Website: walmart
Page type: address-validator
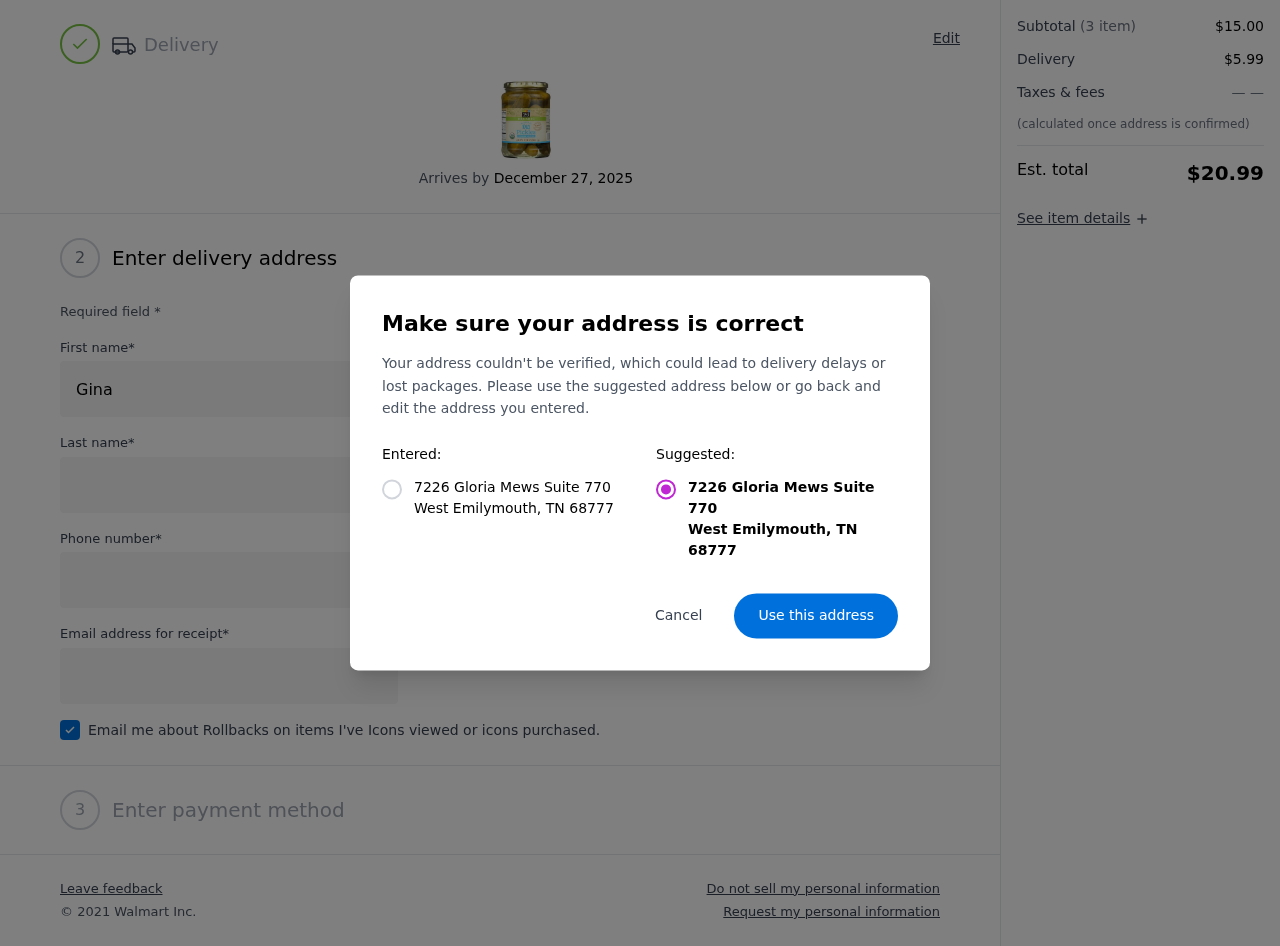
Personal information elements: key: PII_CITY
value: West Emilymouth
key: PII_POSTCODE
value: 68777
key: PII_STATE_ABBR
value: TN
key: PII_STREET
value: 7226 Gloria Mews Suite 770
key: PII_FIRSTNAME
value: Gina
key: PII_LASTNAME
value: Harrison
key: PII_STREET2
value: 6704 Aguilar Square Apt. 953
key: PII_PHONE
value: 3165488078
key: PII_EMAIL
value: gina.harrison@yahoo.com
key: PII_POSTCODE_FULL
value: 68777
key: PII_POSTCODE_NUMERIC
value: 68777
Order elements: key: ORDER_DELIVERY_DATE
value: December 27, 2025
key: ORDER_SUBTOTAL
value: $15.00
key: ORDER_SHIPPING_COST
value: $5.99
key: ORDER_TOTAL
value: $20.99